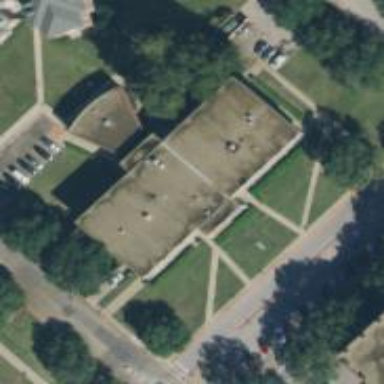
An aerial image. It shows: University building.